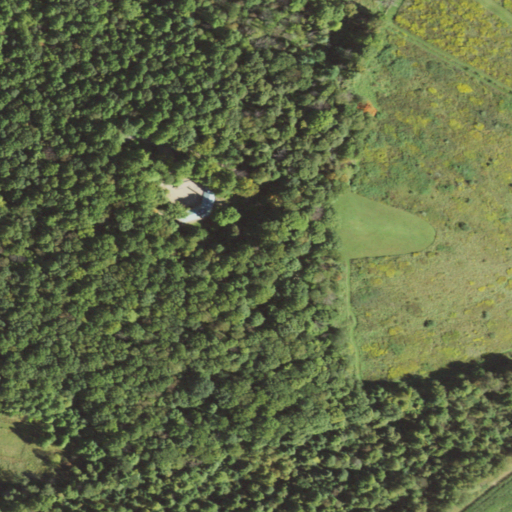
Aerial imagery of mountain in Pennsylvania named Kentuck Knob containing deciduous forest, mixed forest, pasture, and open development